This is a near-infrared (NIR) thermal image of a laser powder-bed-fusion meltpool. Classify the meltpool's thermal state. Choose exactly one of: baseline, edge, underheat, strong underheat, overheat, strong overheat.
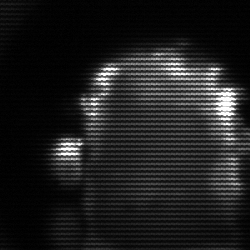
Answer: baseline